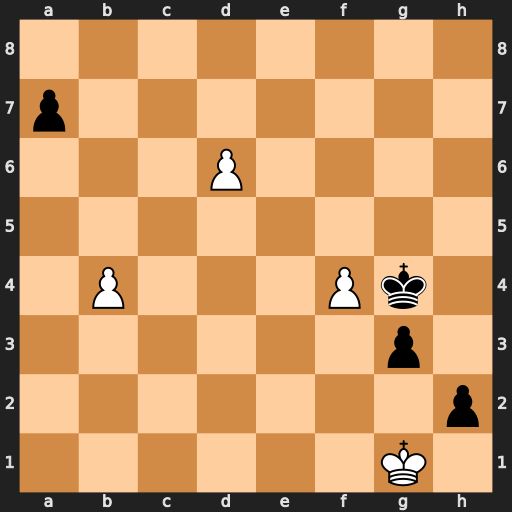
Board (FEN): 8/p7/3P4/8/1P3Pk1/6p1/7p/6K1
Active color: w
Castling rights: -
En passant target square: -
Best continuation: Kg2 Kf5 d7